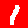
Digit: 1